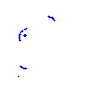
Particle: proton